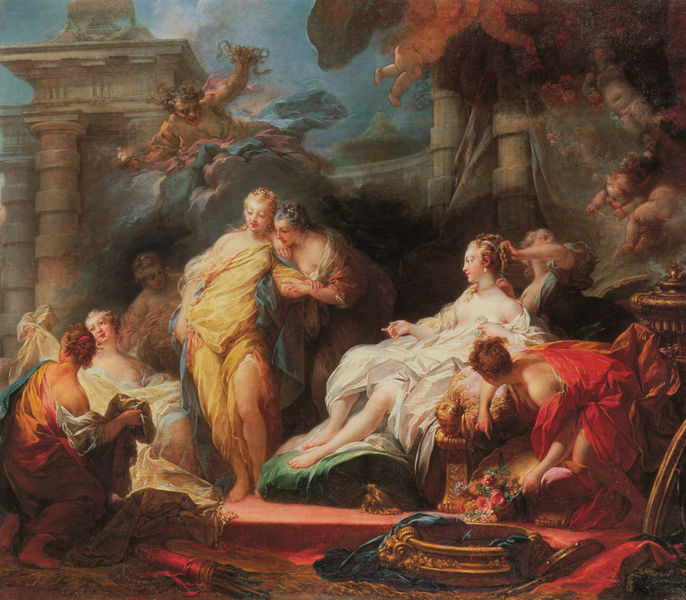
Titel: Psyché montrant à ses soeurs les présents de l'Amour, Psyche zeigt ihren Schwestern die Geschenke Amors
Künstler: Jean Honoré Fragonard
Standort: London
Institution: National Gallery
Schlagwörter: akt, blau, dunkel, gemälde, haut, himmel, kopf, mann, nackt, schatten, weiß, wolken, frauen, gelb, grün, menschen, blumen, braun, brust, frau, frisur, grau, haar, hell, kleid, kleider, licht, marmor, ohrring, orange, profil, szene, säule, säulen, blüten, gebäude, haus, rosen, rot, tuch, fest, gespräch, malerei, teppich, blond, wand, architektur, arme, barock, diener, dienerin, falten, schale, steine, fransen, gewand, gold, haare, sessel, sitzend, stoff, tücher, gewänder, klassizismus, lippen, rosa, fliegen, engel, putte, schalen, bein, brüste, liegen, mauer, baby, figuren, treppe, kissen, thron, polster, musikinstrument, bett, korb, stufe, halbakt, podest, tor, blumenstrauss, ruine, umgang, gefäß, antike, schweben, schönheit, fliegend, flüstern, allegorie, mythologie, göttin, architrav, kapitell, fries, wanne, pölster, sims, toilette, bedrohung, gesims, götter, nymphen, medusa, schlangen, tempel, konsolen, königin, halbdunkel, bottich, putten, gefäße, anbetung, strahlend, köcher, putti, dienerinnen, drama, pfeile, ingres, geburt, wiege, gebälk, rustizierung, triglyphen, faszien, dorica, metope, metopen, guttae, dreischlitzplatten, bossierung, gewände, naturstein, säle, geschenke, antile, dreischlitz, dreischlitzplatte, fortifikatorisch, metophen, polsterkissen, puten, damenkränzchen, brsutwarze, weiss säulen